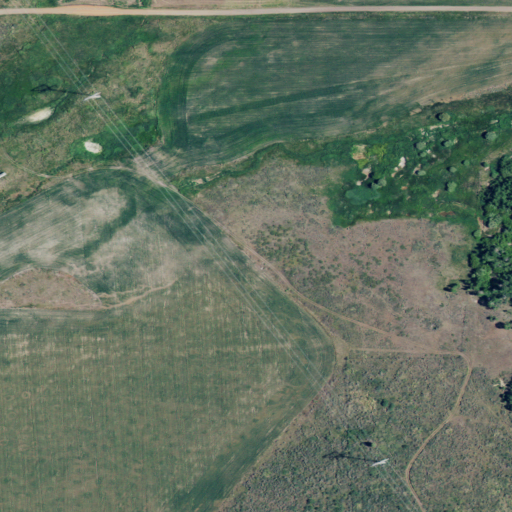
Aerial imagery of valley in Idaho named Middle Sulphur Canyon containing shrub, cultivated crops, herbaceous wetlands, open development, and woody wetlands